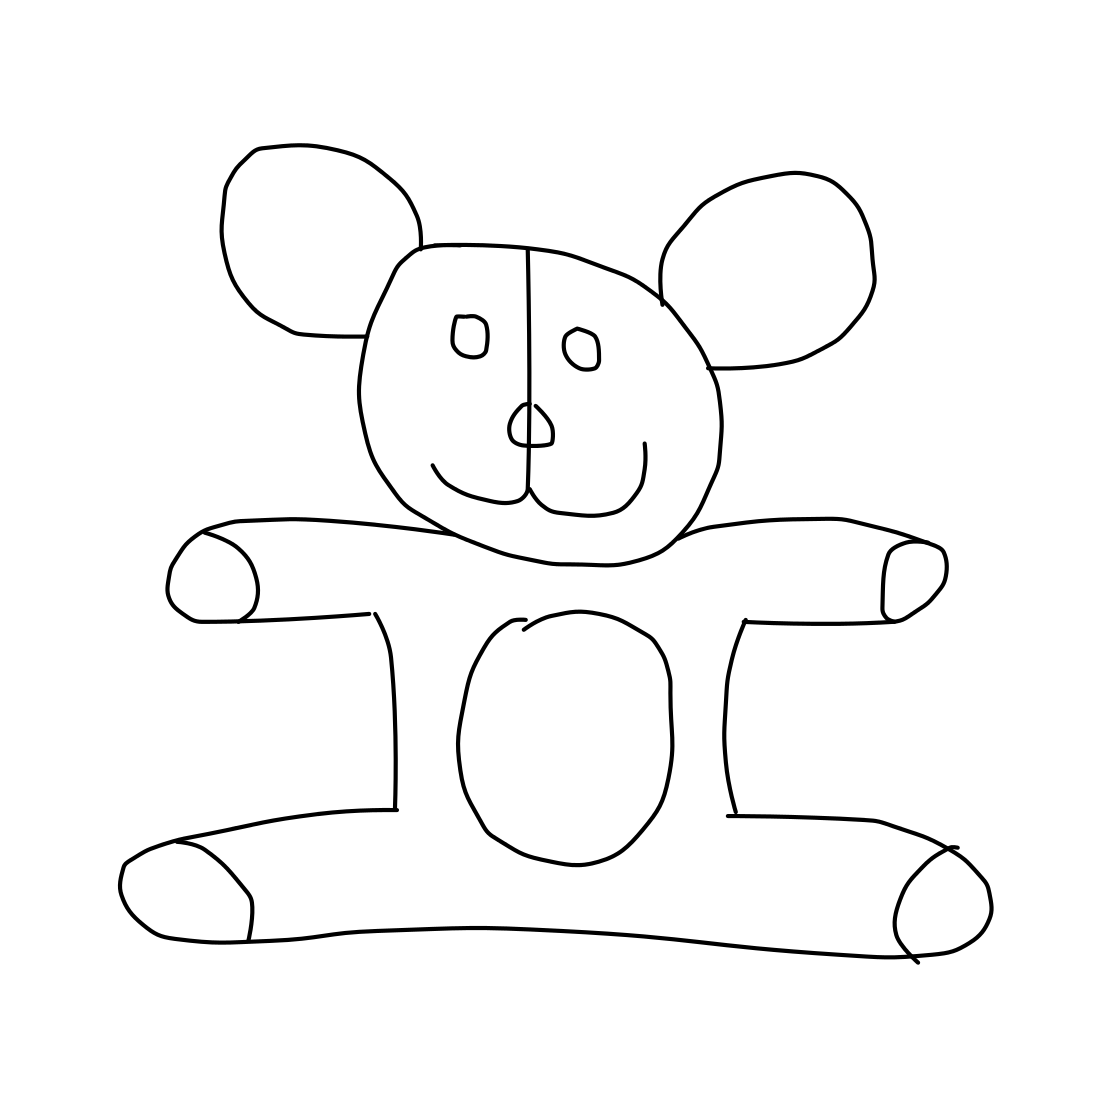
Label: teddy-bear